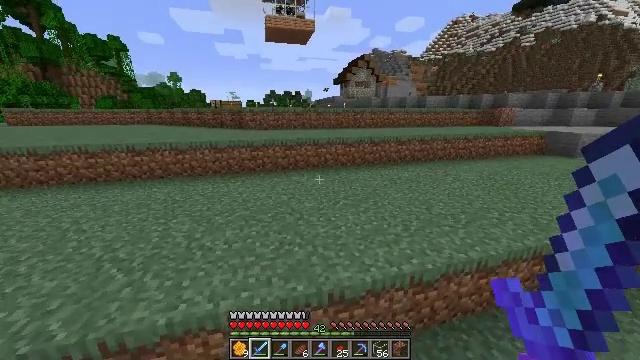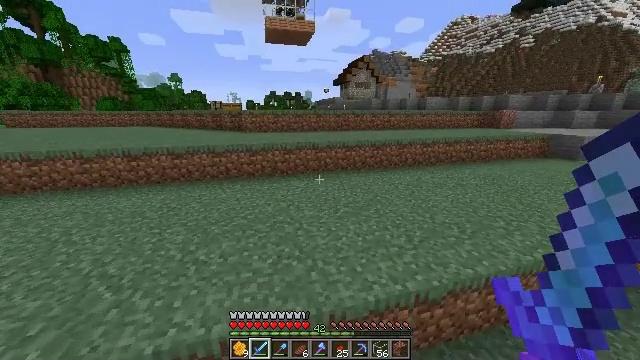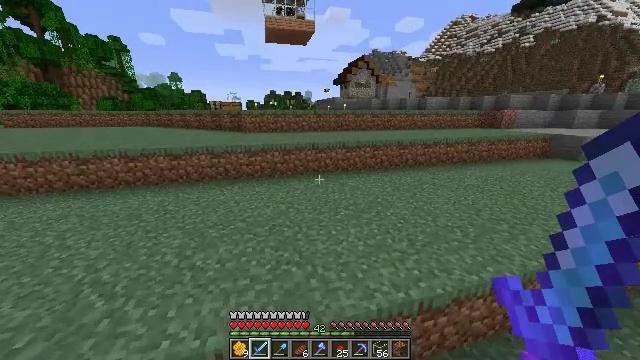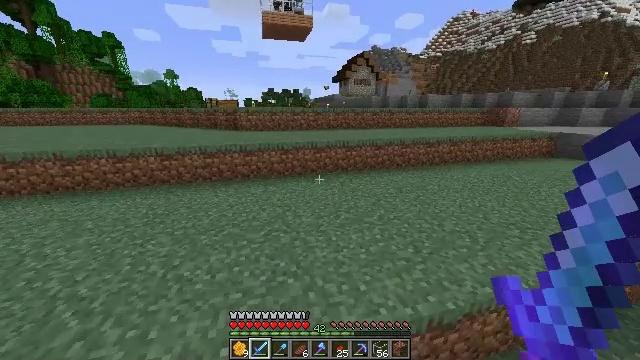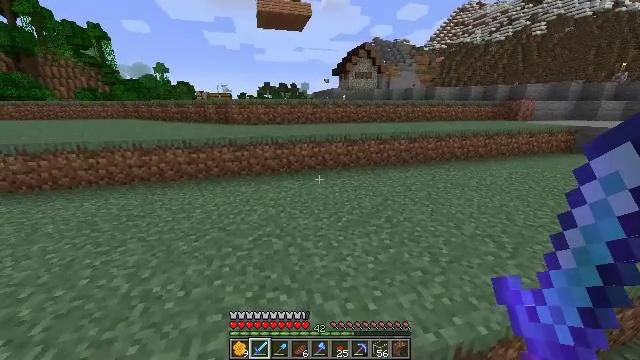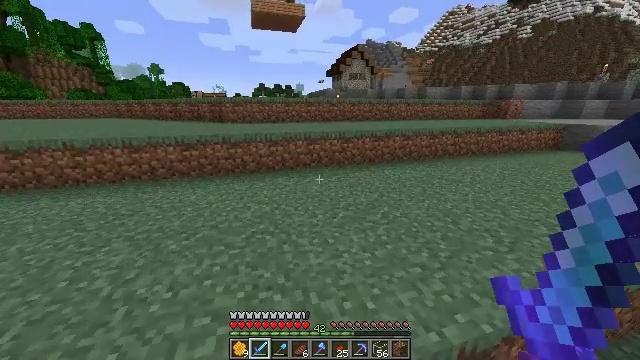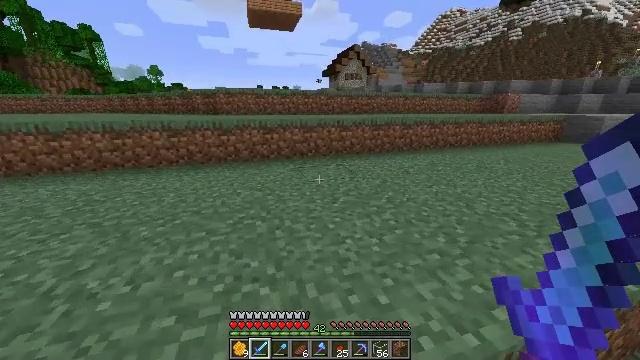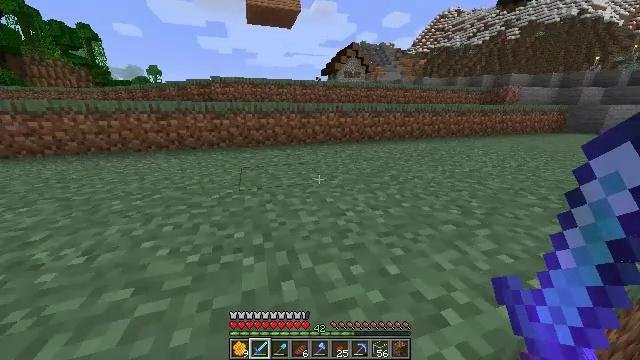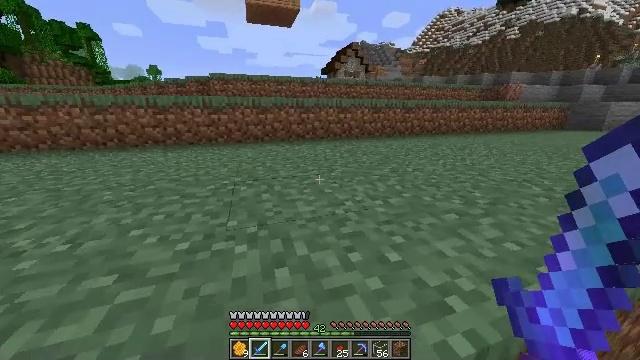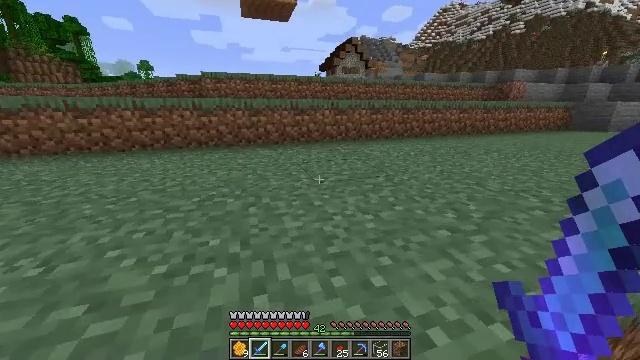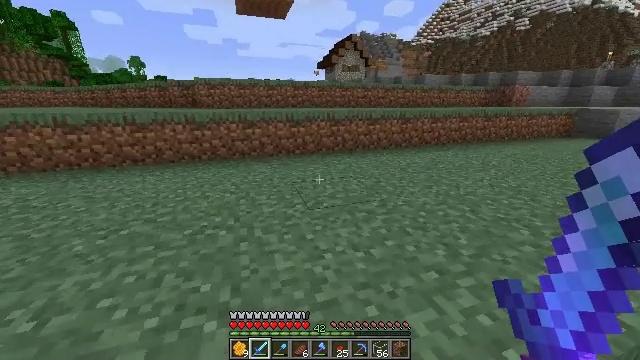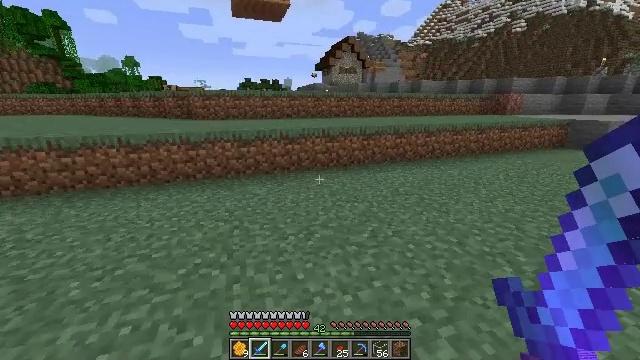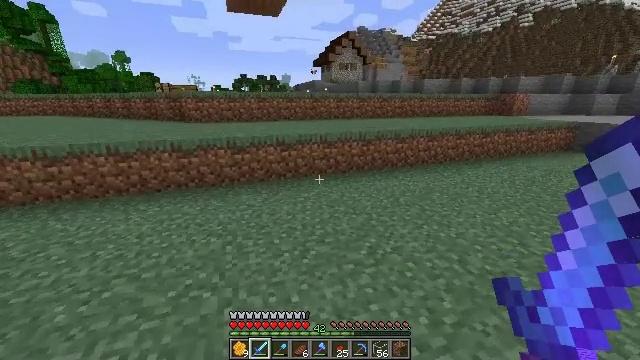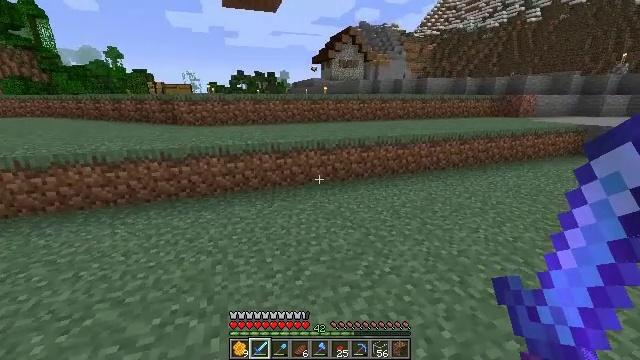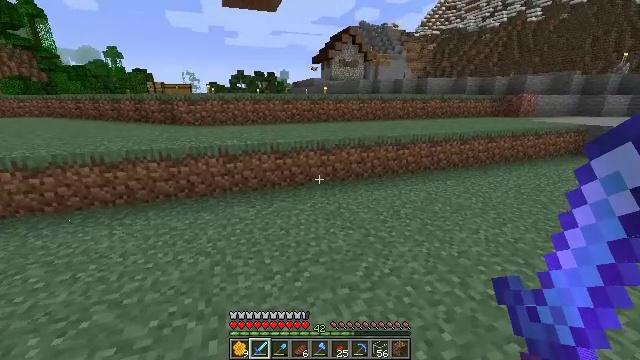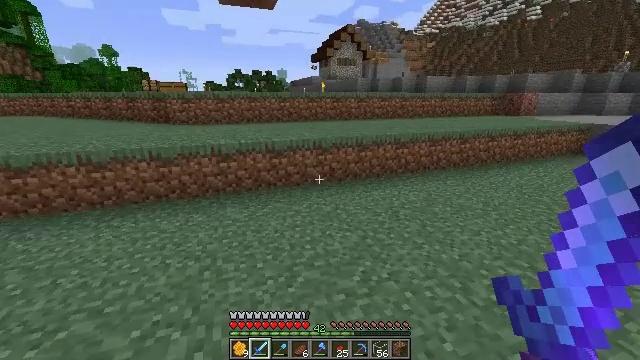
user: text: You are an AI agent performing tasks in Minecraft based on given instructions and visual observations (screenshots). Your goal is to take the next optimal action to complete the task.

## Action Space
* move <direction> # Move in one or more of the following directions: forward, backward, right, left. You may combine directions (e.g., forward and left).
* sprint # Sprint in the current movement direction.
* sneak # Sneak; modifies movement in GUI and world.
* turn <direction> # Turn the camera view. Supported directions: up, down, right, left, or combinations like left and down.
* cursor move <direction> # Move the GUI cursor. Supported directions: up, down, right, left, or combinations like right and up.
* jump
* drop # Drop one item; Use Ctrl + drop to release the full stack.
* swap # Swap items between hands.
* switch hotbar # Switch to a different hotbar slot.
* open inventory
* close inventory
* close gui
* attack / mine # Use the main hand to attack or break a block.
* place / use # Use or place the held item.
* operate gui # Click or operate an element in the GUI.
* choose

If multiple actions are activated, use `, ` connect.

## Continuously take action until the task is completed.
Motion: motion action
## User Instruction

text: Hunt the bee.
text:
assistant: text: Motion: move forward, sprint, jump
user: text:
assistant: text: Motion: move forward, jump
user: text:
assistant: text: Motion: move forward, jump
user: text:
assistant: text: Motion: move forward, jump
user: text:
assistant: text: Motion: move forward, turn right, jump
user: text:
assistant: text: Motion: move forward, jump
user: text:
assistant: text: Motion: move forward, jump
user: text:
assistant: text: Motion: move forward, sprint, jump
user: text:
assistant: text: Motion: move forward, sprint, jump
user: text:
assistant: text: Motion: move forward, sprint, jump
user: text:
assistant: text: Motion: move forward, jump
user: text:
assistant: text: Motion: move forward, jump
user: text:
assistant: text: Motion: move forward, jump
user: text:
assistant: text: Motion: move forward, jump
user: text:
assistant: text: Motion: move forward, jump
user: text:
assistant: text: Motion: move forward, jump
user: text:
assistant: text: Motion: move forward, sprint, jump
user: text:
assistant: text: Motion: move forward, sprint, jump
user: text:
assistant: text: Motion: move forward, sprint, jump
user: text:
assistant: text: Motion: move forward, sprint, jump
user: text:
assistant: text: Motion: move forward, jump
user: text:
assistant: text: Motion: move forward, turn right, jump
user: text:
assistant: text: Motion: move forward, jump
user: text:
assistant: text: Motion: move forward, turn right, jump
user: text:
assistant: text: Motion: move forward, jump
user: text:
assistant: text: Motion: move forward, jump
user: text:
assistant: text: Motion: move forward, jump
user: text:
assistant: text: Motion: move forward, jump
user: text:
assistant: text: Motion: move forward, jump
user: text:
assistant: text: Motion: move forward, sprint, jump